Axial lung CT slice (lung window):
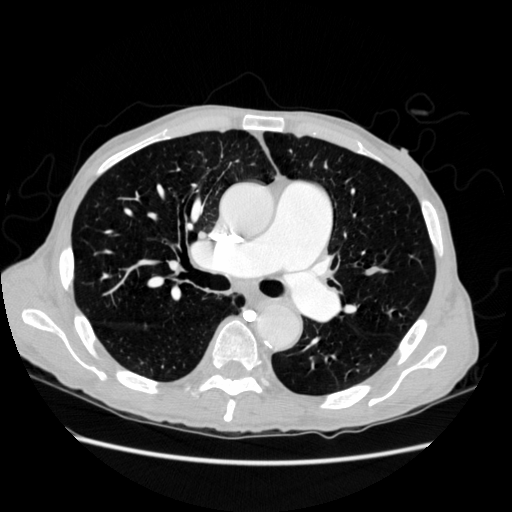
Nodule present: no